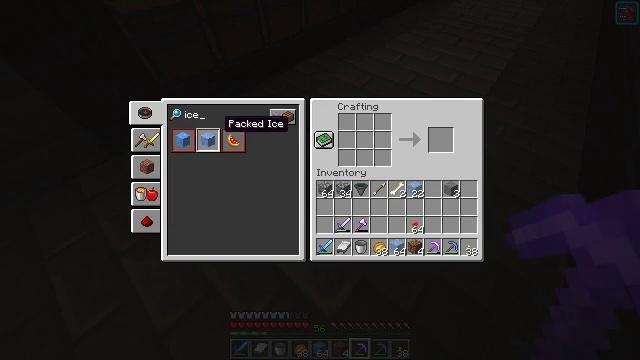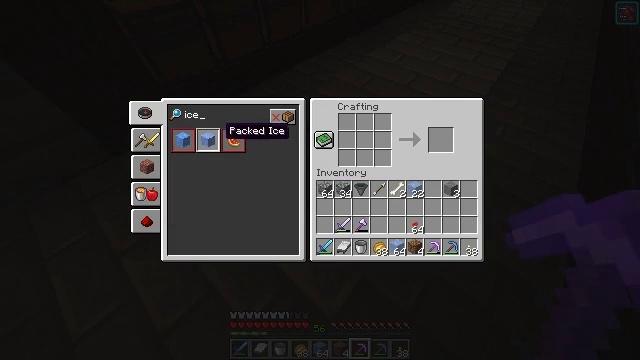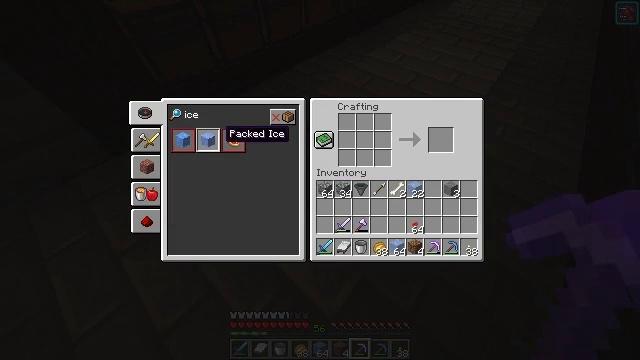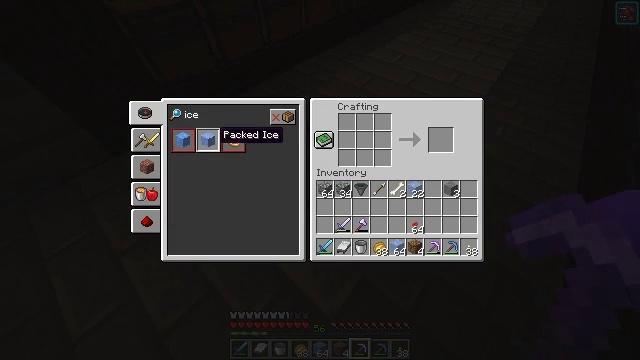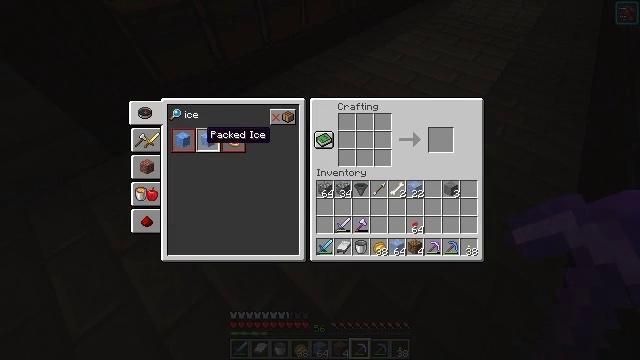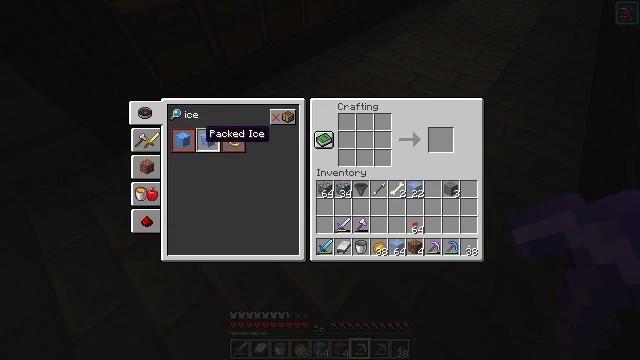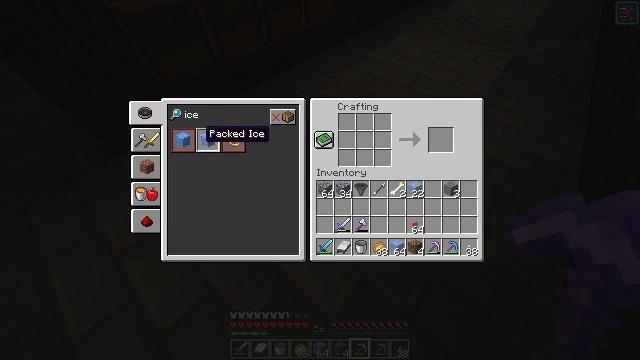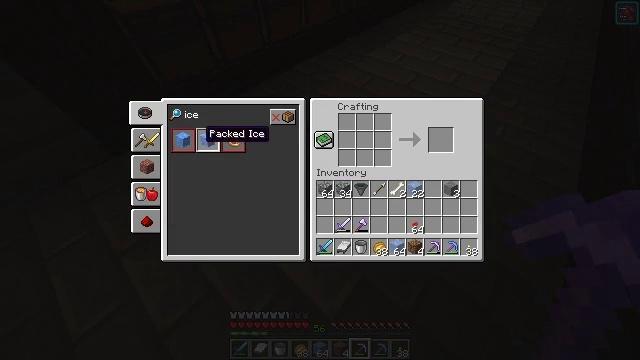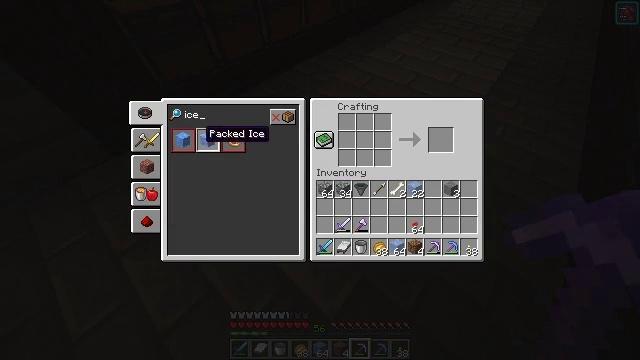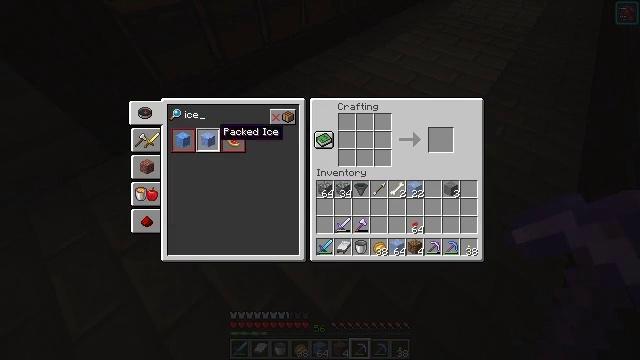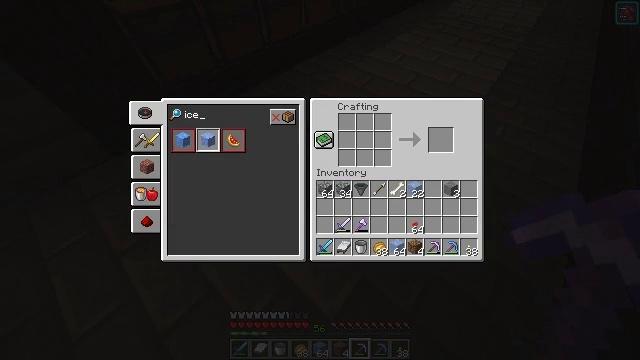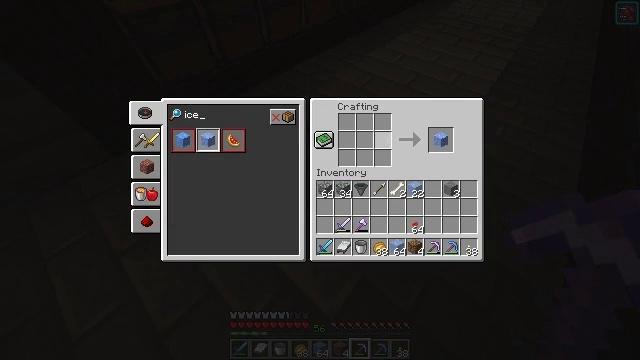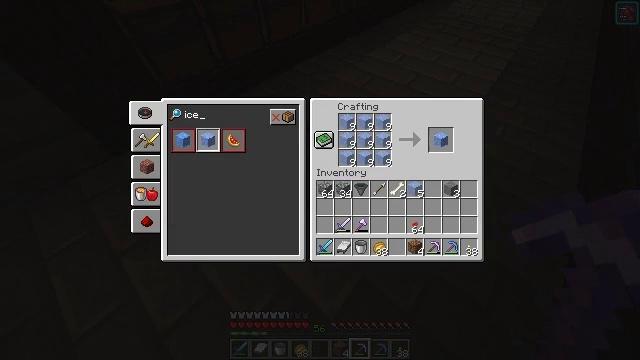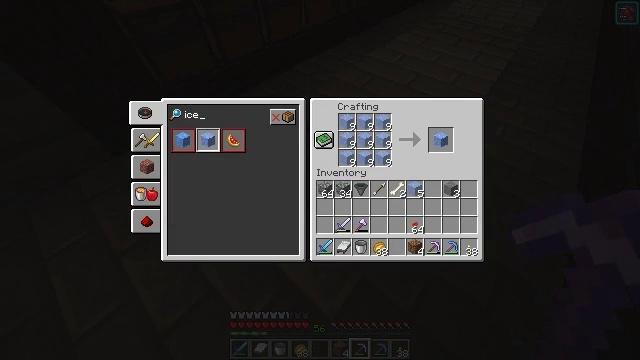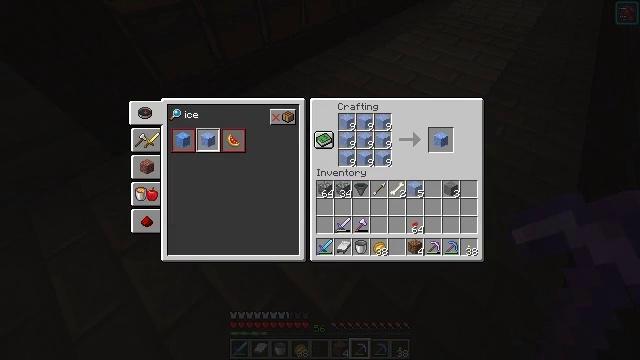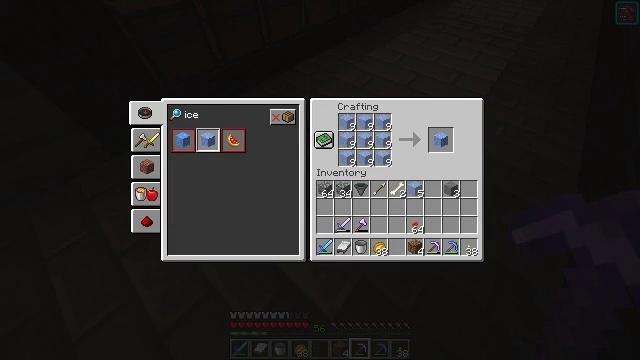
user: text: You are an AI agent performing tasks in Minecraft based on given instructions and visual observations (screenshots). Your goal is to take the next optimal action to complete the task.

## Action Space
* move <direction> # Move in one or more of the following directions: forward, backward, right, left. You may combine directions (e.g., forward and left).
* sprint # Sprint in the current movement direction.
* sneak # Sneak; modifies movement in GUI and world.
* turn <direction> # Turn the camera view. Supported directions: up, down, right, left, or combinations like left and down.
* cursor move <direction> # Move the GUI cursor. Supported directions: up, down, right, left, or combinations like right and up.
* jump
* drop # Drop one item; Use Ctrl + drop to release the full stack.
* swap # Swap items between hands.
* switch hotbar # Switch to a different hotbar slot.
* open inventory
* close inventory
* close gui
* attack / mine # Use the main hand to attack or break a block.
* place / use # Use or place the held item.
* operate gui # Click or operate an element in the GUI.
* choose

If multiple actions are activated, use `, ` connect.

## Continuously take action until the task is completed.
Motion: motion action
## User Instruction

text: Use ice blocks to craft packed ice in the crafting table.
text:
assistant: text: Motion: no_op
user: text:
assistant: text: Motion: sneak
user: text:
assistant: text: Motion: sneak
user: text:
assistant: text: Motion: sneak, cursor move left
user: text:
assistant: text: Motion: sneak
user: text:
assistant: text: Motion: sneak, operate gui
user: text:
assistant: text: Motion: sneak, operate gui
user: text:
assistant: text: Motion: sneak
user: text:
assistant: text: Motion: sneak, cursor move right
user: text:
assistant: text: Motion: sneak, cursor move right
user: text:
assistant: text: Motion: sneak, cursor move right
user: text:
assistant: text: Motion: sneak, cursor move right
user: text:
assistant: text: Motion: sneak
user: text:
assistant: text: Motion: sneak
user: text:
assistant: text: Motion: sneak
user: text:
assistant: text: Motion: sneak
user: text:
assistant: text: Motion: sneak
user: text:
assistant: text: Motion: sneak
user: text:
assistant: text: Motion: sneak
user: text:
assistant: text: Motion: sneak
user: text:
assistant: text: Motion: sneak
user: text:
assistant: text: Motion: sneak, cursor move right
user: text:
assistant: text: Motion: sneak
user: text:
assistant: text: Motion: sneak
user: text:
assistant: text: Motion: sneak, operate gui
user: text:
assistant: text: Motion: sneak, operate gui
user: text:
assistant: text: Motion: sneak
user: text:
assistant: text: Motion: sneak
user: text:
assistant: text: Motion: sneak
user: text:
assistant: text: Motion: no_op